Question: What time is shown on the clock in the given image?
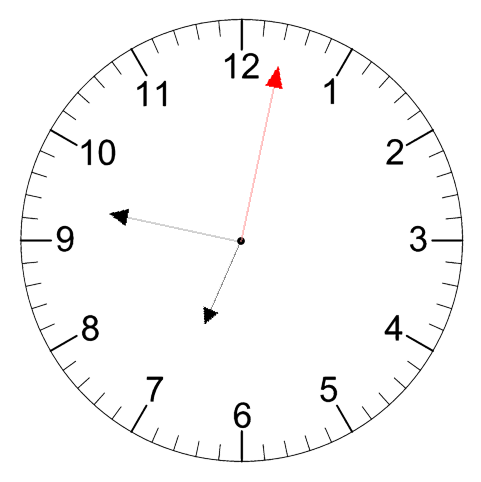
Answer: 06:47:02